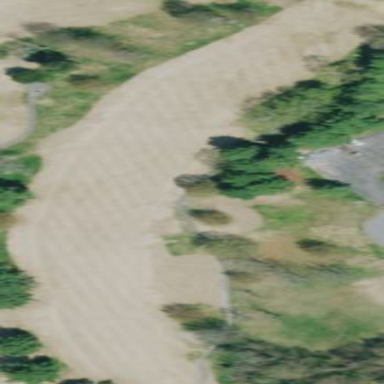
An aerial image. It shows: Scenic golf fairway.